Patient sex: F
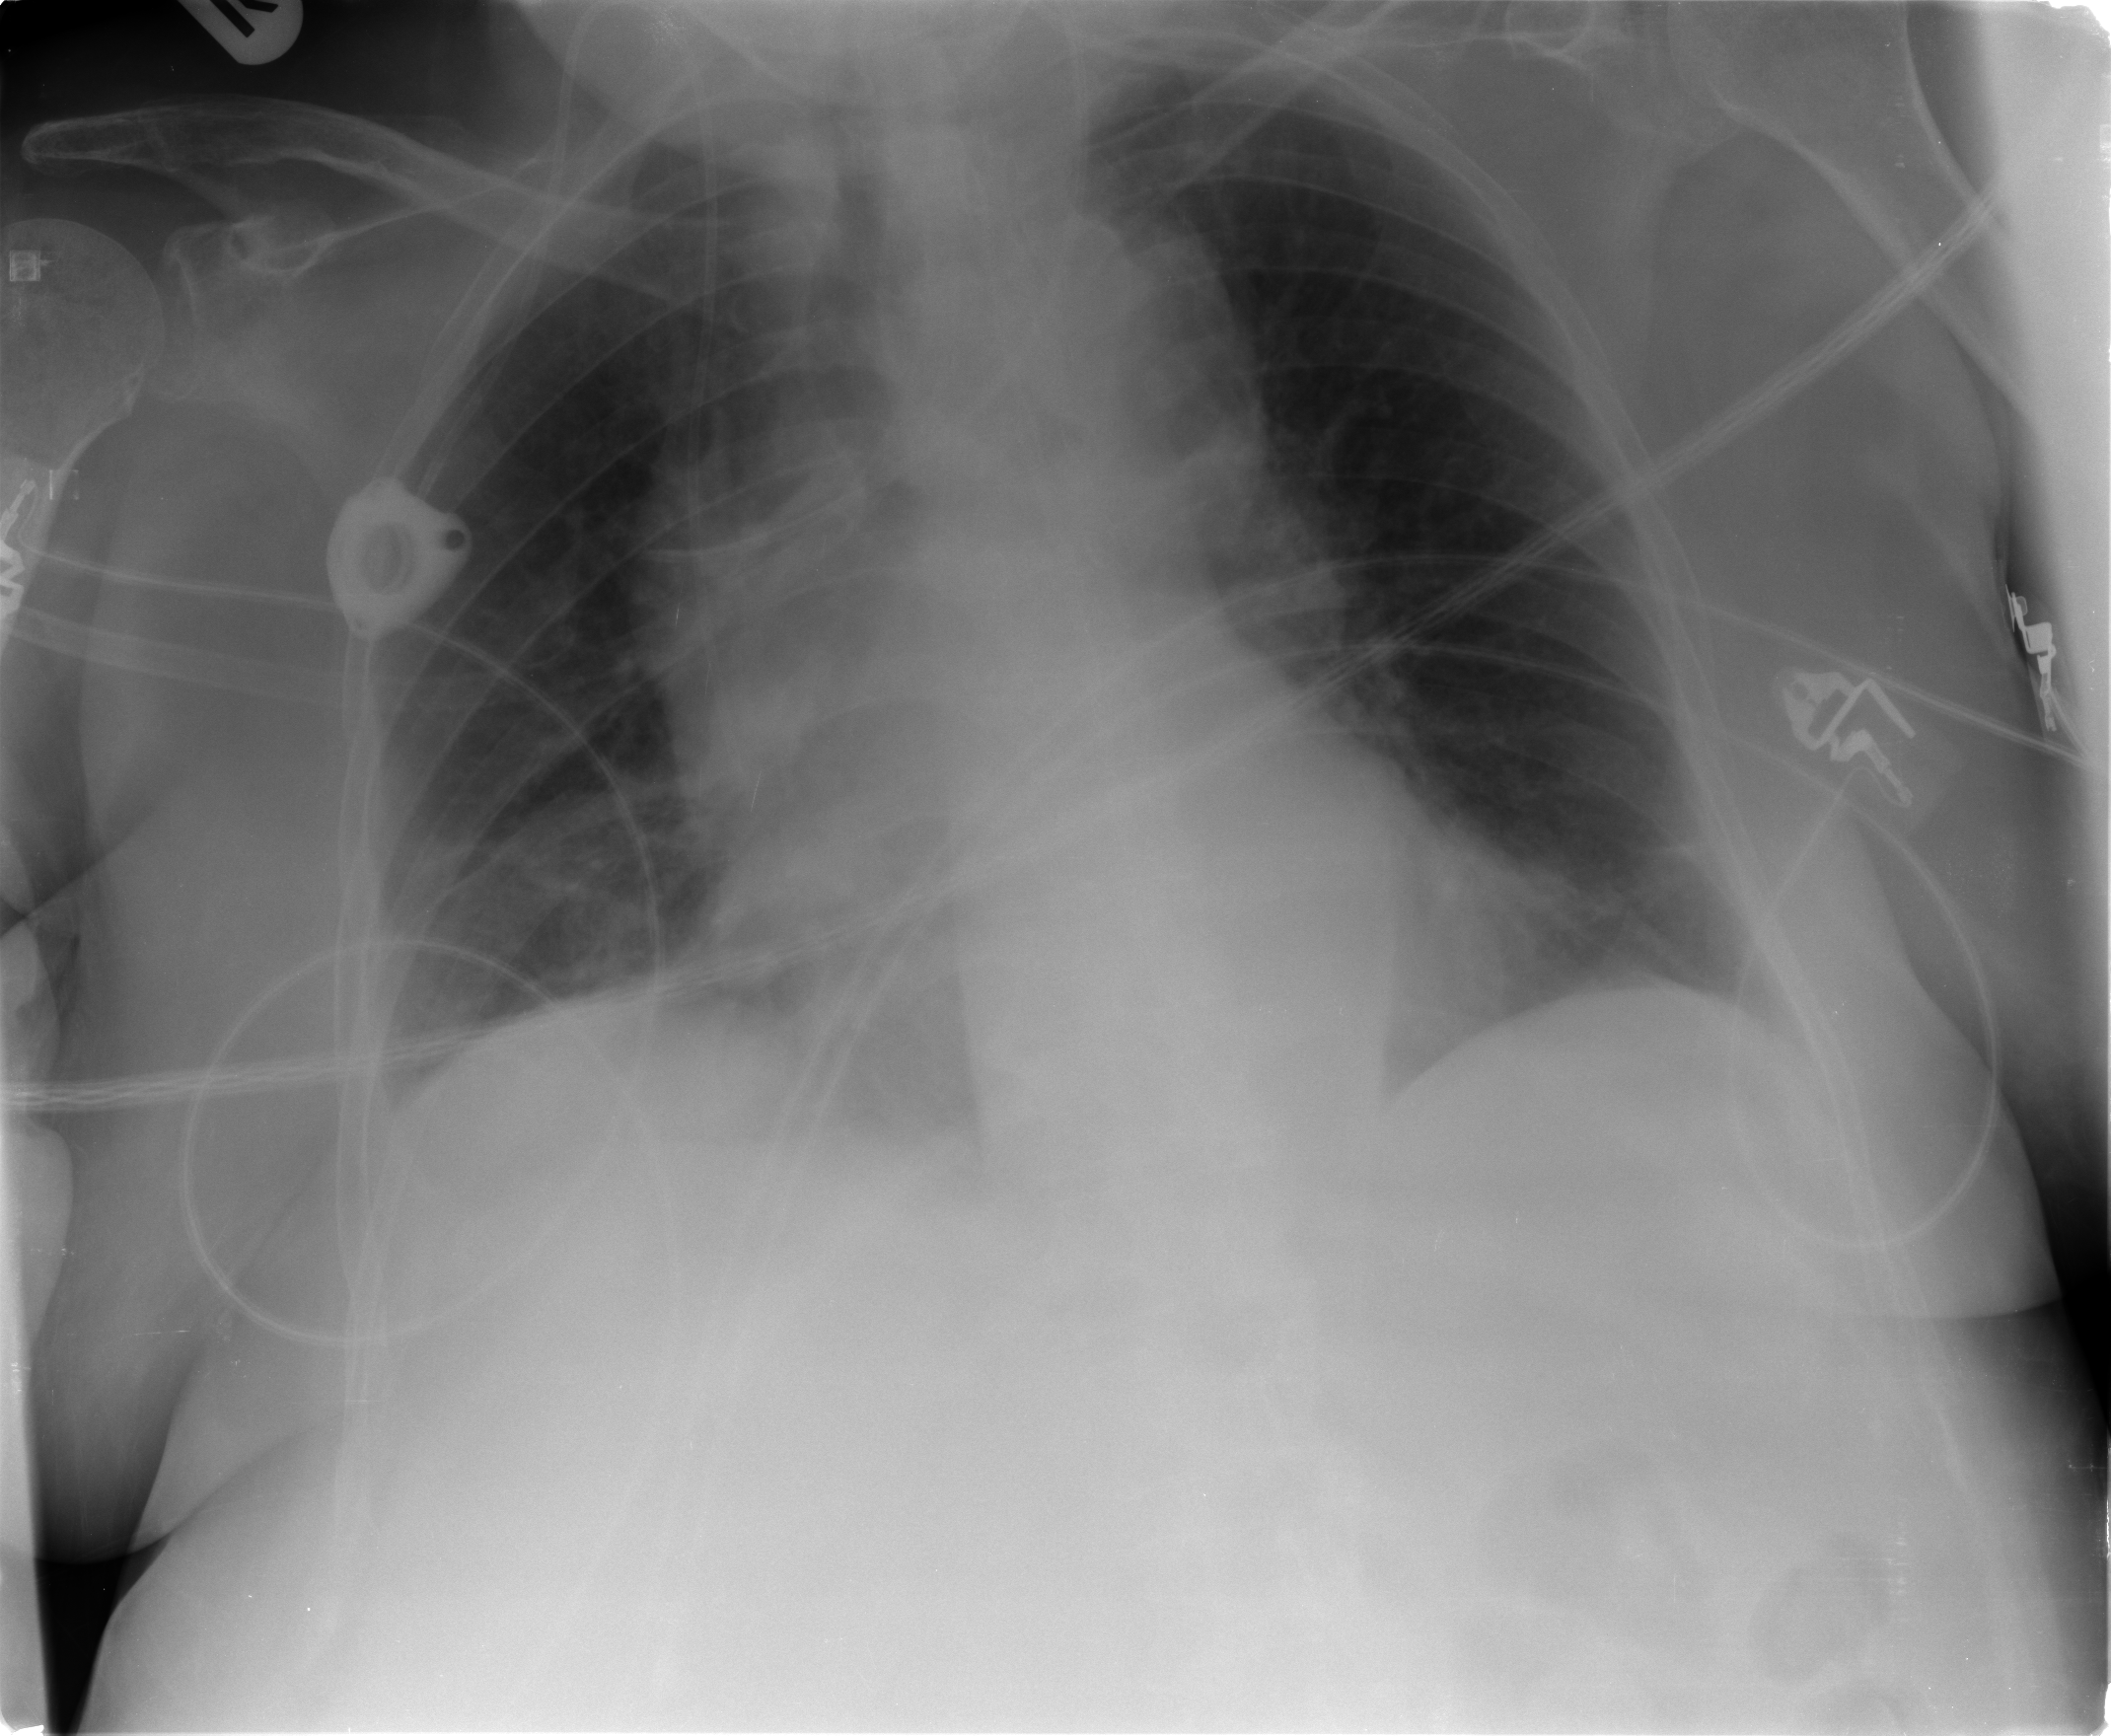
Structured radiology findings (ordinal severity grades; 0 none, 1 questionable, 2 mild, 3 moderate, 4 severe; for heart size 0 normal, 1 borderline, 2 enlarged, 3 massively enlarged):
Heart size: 1
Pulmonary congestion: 0
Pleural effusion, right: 0
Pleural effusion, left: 0
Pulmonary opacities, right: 0
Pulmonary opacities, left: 0
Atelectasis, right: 2
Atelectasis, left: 2